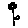
Label: flower